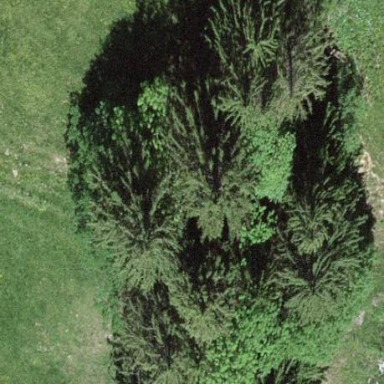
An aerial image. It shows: Forest area.